Interaction volume radius: 10 \u00c5
Interaction volume height: 30 \u00c5
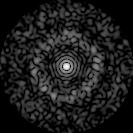
Disorder parameter: 0.849